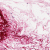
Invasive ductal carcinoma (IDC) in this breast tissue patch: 0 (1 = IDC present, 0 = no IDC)